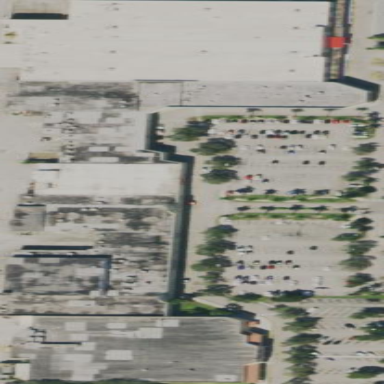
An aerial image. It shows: Retail building.